Interaction volume radius: 5 \u00c5
Interaction volume height: 15 \u00c5
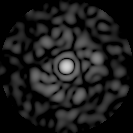
Disorder parameter: 0.8706